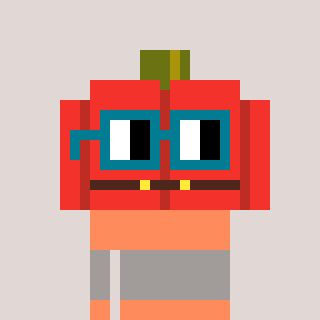
a pixel art character with square dark green glasses, a pumpkin-shaped head and a peachy-colored body on a warm background